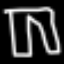
Label: pants